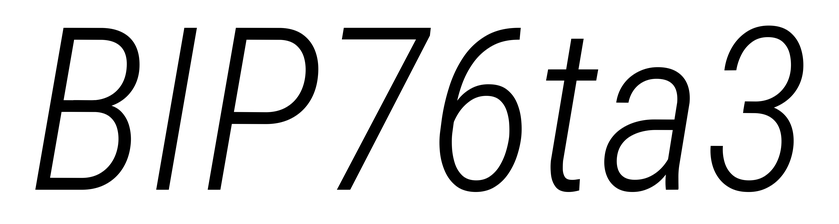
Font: Roboto-Italic_Condensed_Light_Italic